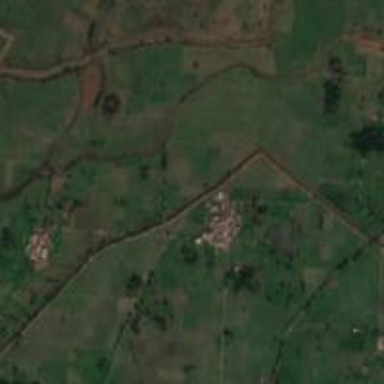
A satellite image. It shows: Village area.